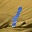
Label: 1